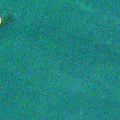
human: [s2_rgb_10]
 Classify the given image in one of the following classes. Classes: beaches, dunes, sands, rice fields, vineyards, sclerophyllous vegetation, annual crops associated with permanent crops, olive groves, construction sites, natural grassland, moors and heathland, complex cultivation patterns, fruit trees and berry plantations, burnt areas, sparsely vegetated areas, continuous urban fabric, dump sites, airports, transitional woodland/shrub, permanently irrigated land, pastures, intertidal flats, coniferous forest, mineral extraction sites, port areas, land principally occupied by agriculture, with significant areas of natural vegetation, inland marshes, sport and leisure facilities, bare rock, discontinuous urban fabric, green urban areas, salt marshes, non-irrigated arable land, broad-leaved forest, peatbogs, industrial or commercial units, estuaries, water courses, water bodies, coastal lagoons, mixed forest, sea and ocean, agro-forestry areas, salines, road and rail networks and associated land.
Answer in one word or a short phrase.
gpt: sea and ocean